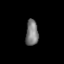
Tissue: lung
Cell type: Others
Senescence score: 0.111
Nuclear area (px): 318
Mean DAPI intensity: 122.107